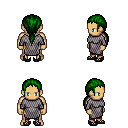
a pixel art fantasy rpg character, male body template, human, tanned skin, chain mail, red pants, green ponytail hairstyle, ghillies, four views (front, back, left, right), 2x2 character sprite sheet, small pixel art, hard edges, no anti-aliasing